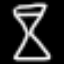
Label: hourglass